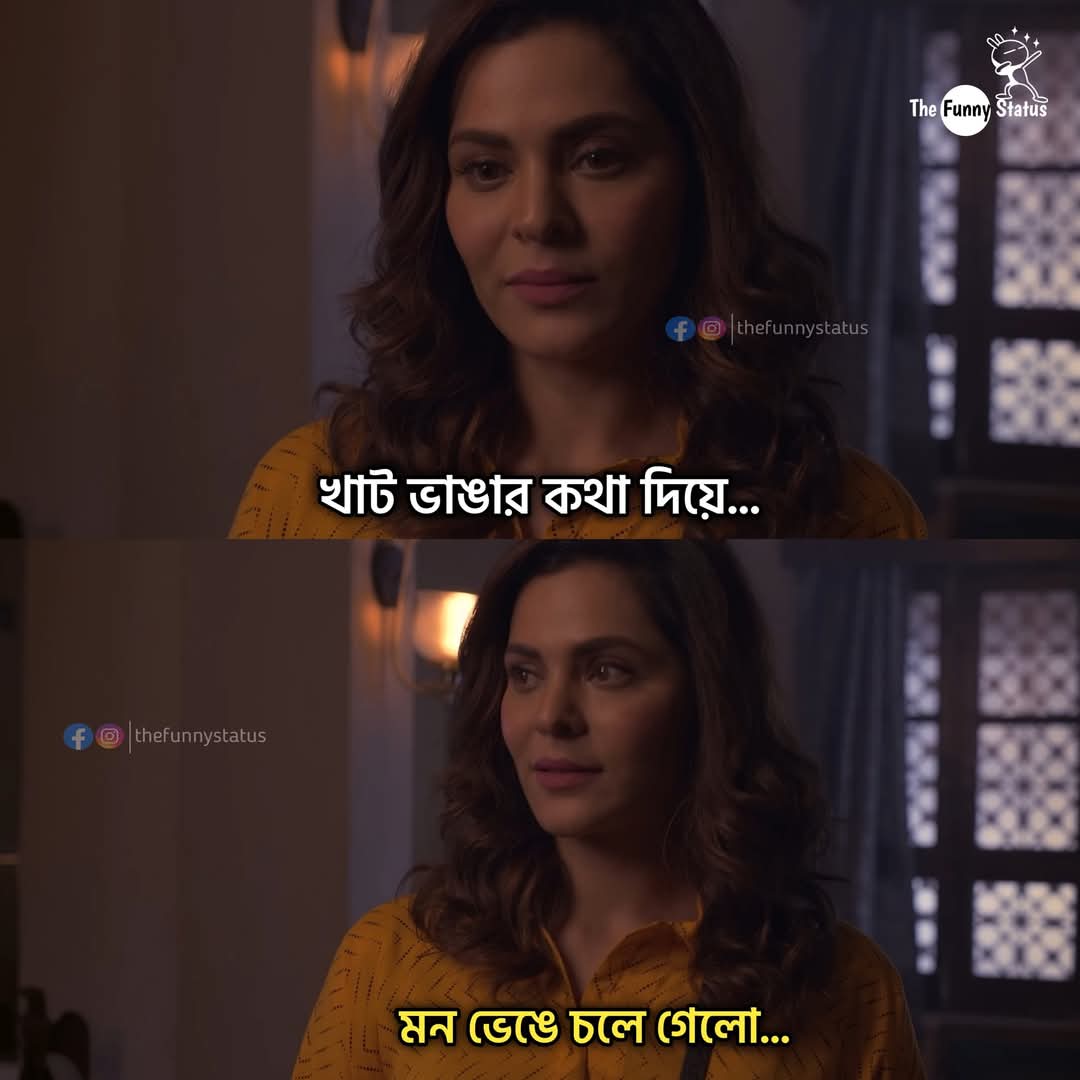
Text: খাট ভাঙার কথা দিয়ে...
মন ভেঙে চলে গেলো...
Label: Non Hate